Question: In my mule project I added a web part. I just wanted to ask if there is a way to track every step of the execution process of my mule application via my web page.
There is a screenshot of what i want to do.
Those steps are related to my mule application. For example if the first step is executed I want to mark it in my web page. Any idea please?! I'm using Mule CE 3.5.0
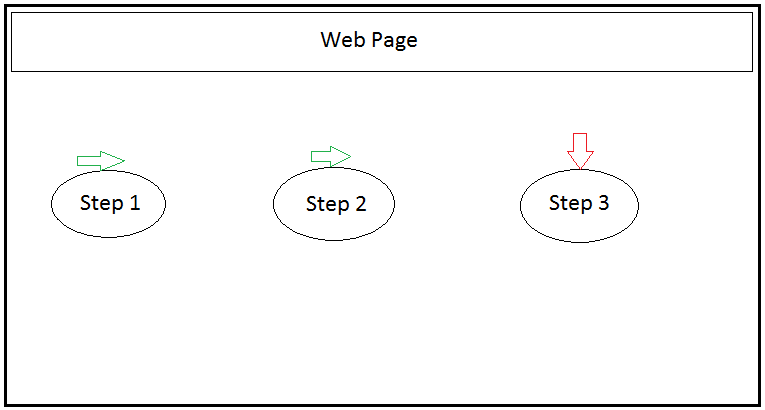
Answer: You can use the <URL> to push events from Mule to the browser displaying the execution steps.